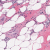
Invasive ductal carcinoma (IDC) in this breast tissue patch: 1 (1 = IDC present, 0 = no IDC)